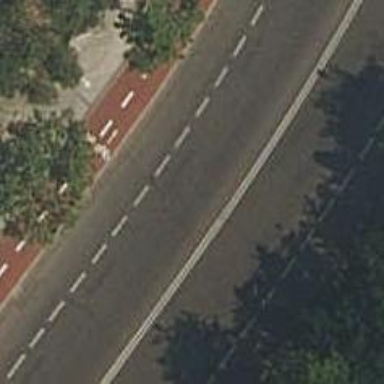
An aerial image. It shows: Set of steps on the road.